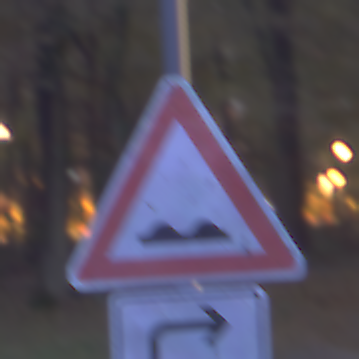
Verkehrszeichen: UnebeneFahrbahn
Zusatzzeichen unten: RichtungsangabeDurchPfeile5
Umgebung: Outdoor, Suburban
Tageszeit: Night
Wetter: PartlyCloudy
Licht: Artificial
Jahreszeit: NotSpecified
Kontrast: LowContrast